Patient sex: M
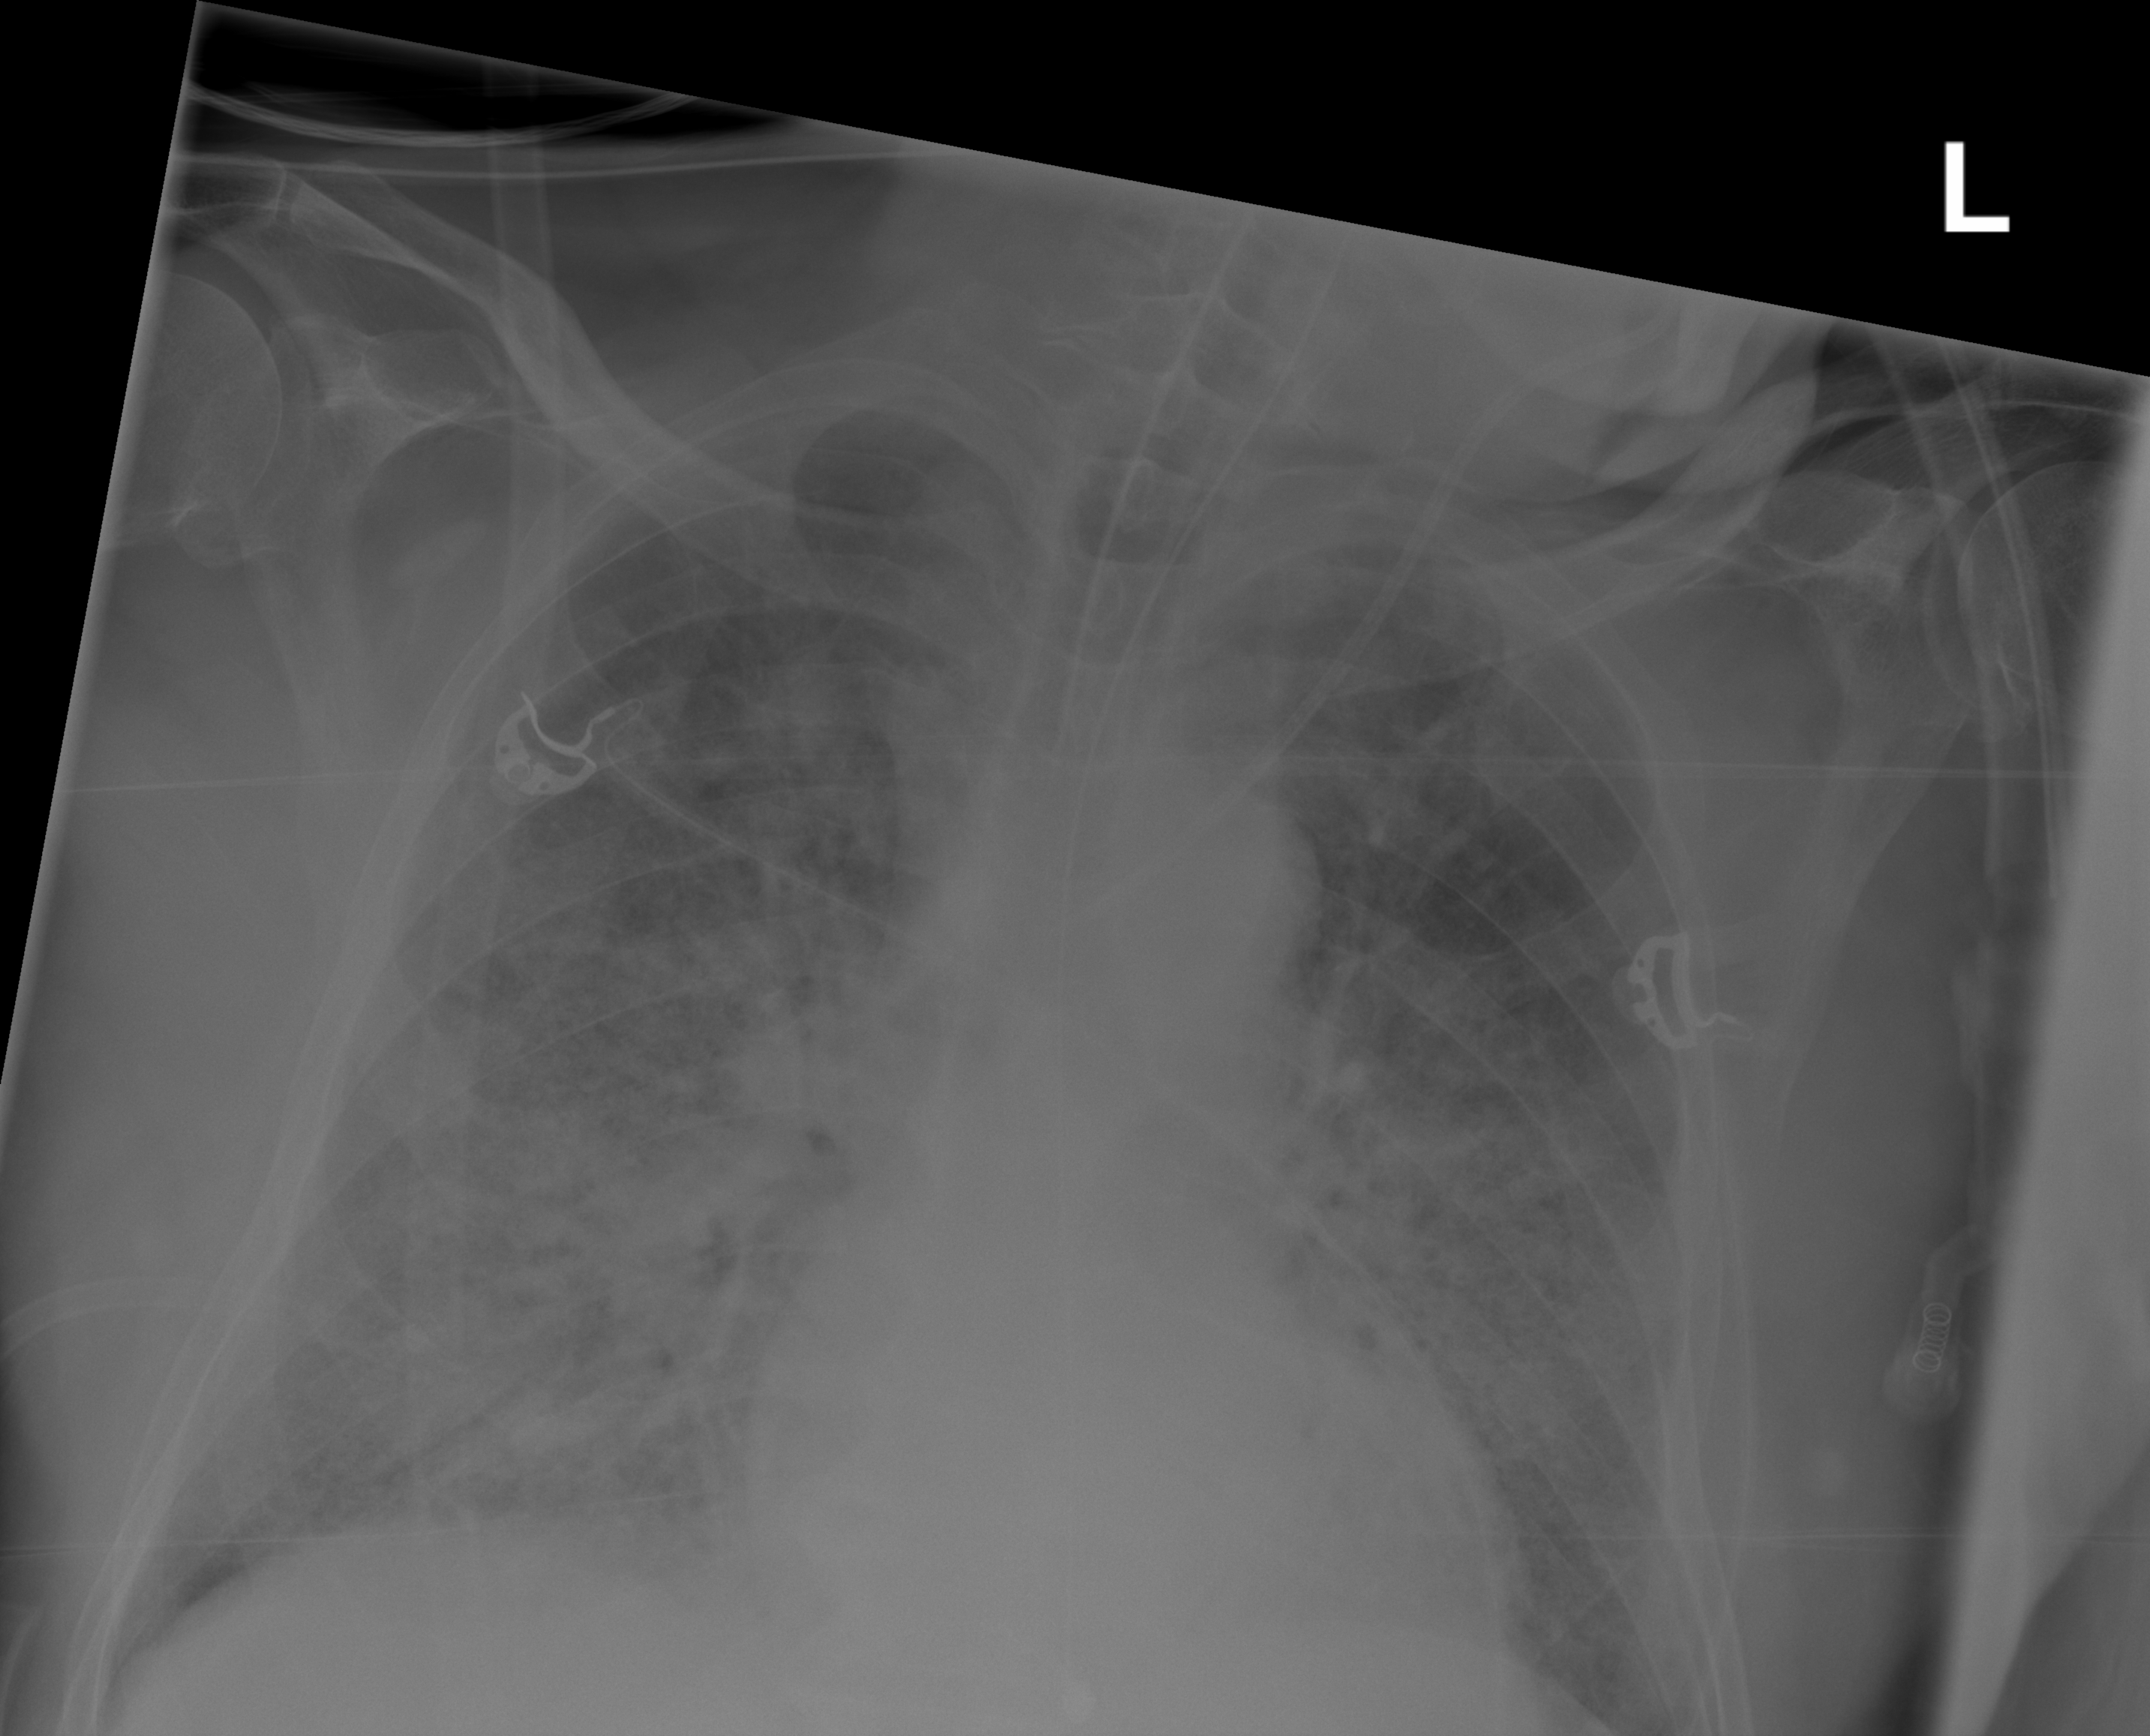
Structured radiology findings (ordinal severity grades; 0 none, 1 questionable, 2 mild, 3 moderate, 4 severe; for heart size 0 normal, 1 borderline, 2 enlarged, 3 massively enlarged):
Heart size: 1
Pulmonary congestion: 0
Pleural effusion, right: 0
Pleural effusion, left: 0
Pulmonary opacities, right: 3
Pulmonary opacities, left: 3
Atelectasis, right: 2
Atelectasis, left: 2